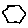
Label: hexagon